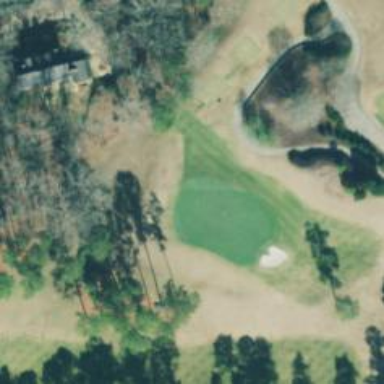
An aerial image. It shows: Golf hole.